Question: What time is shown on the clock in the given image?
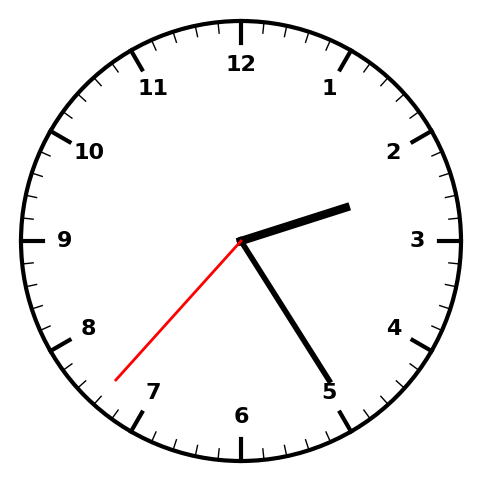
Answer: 02:24:37